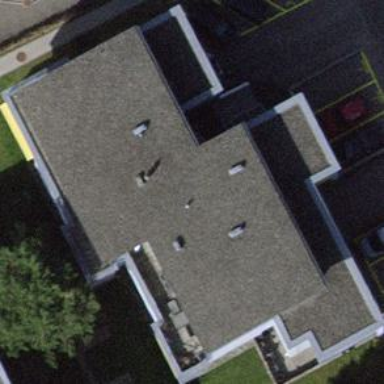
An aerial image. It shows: Building with apartments and flat roof.